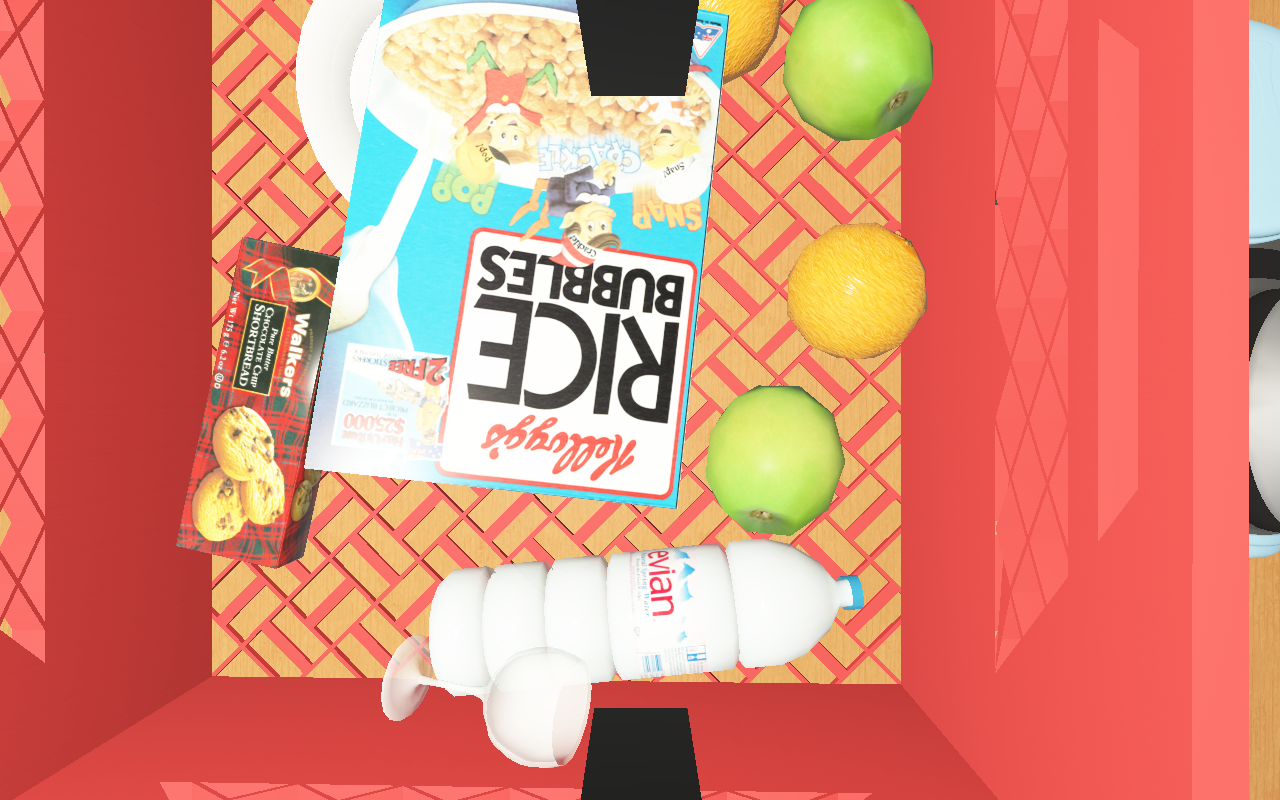
Objects in the scene:
carafe
water bottle
spoon
plate
glass
wineglass
jam jar
cereal box
cereal box
biscuit box